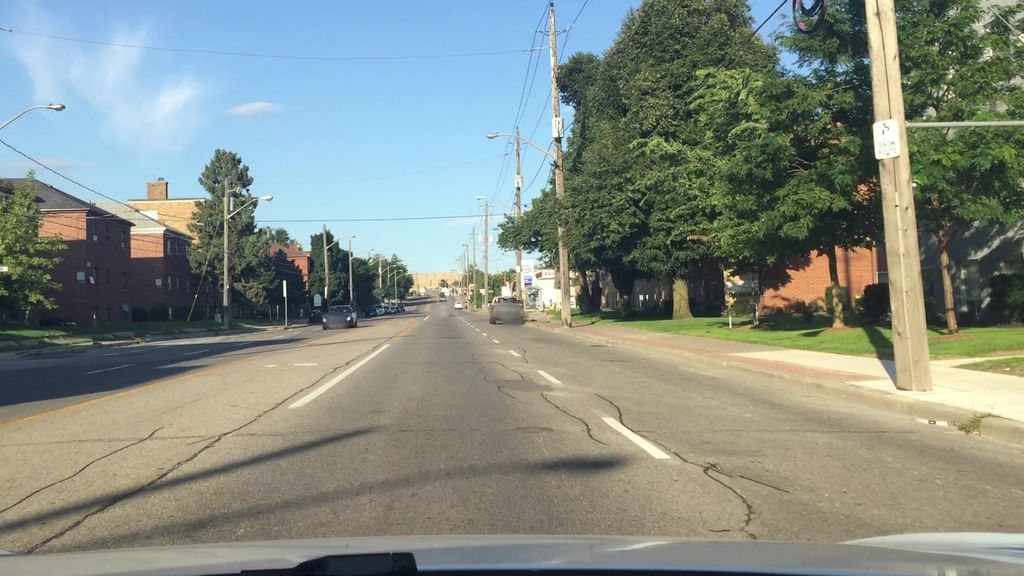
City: toronto